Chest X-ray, PA view. Patient: 73 years old, sex M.
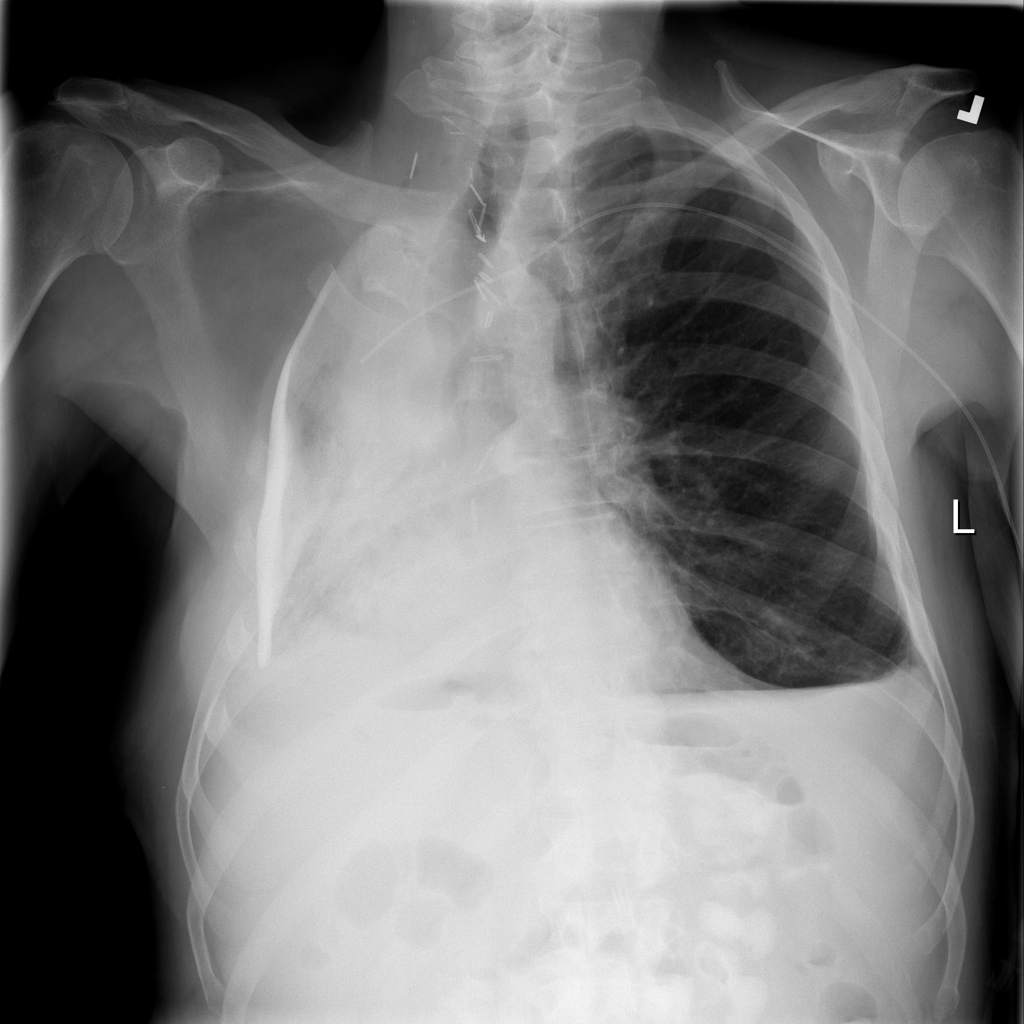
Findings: No Finding